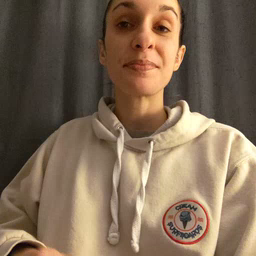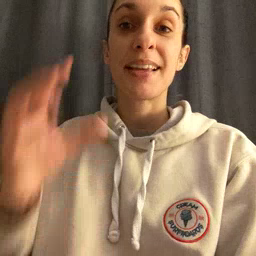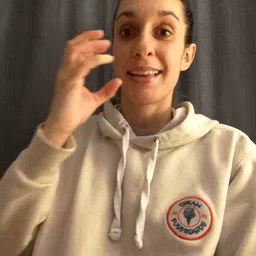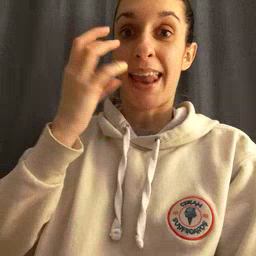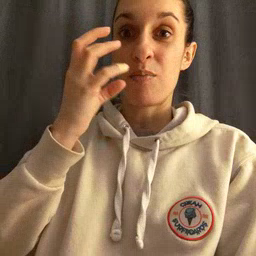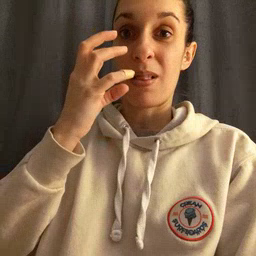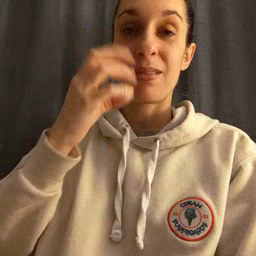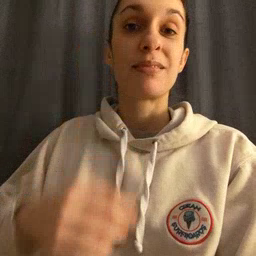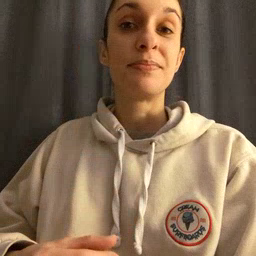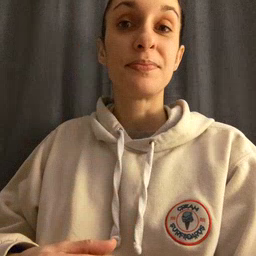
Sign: clown